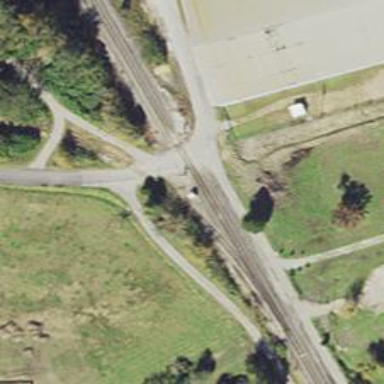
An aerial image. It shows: Level crossing along the railway.